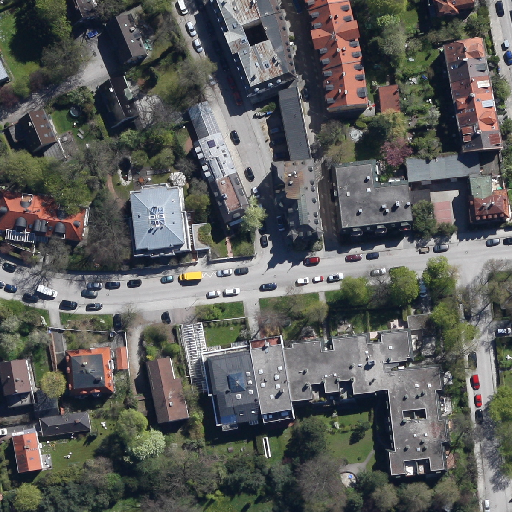
Referring expression: road